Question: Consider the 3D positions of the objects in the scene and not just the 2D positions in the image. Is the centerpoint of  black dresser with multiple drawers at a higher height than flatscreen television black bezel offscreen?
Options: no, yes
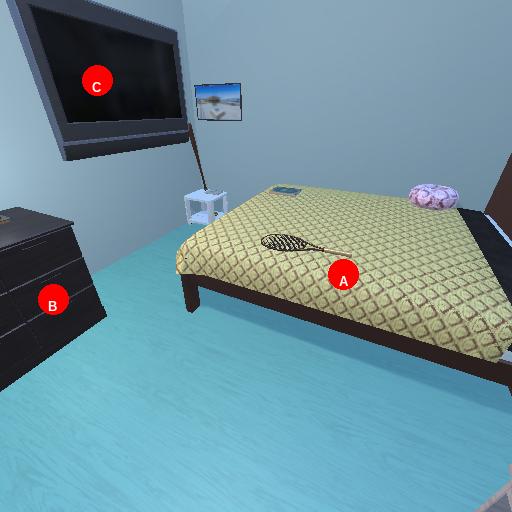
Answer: no